Question: My expectation: 'Is Wash' and 'Is Return' are 'ComboBox' columns; when I click 'Is Wash', I intend to change 'Is Return' to 'true'.
This is my 'DataGridView':

I tried to use 'CellContentClick' and 'CellClick'
Below is my function:
'''
private void dtGridViewLoan_CellClick(object sender, DataGridViewCellEventArgs e)
{
if (e.RowIndex == -1)
return;
if (dtGridViewLoan.SelectedRows[0].Cells["is_wash"].Value != DBNull.Value)
if (Convert.ToBoolean(dtGridViewLoan.Rows[e.RowIndex].Cells["is_wash"].Value))
{
dtGridViewLoan.Rows[e.RowIndex].Cells["is_return"].Value = true;
}
}
'''
In the end, no matter how I change the 'ComboBox' value, the data itself keeps returning 'false' even it is 'true'. Please help.
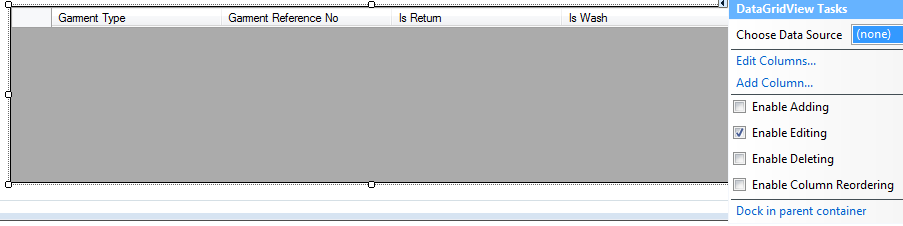
Answer: great answer by taw, thanks for your help. Your answer is wrong because i already used the method that u asked me to use, but the result is still same.
In the end, i realize what wrong with it is because when i tick the check box, the column itself doesnt call the cell value changed method. because when i enable editing, when u tick the checkbox, the data grid view will enter 'edit mode' which the cell value changed method only be called when u exit the column ( please see the row header of the picture, the picture showed the pencil icon). I will try not to use enable editing for this case. thanks for help.
<URL>